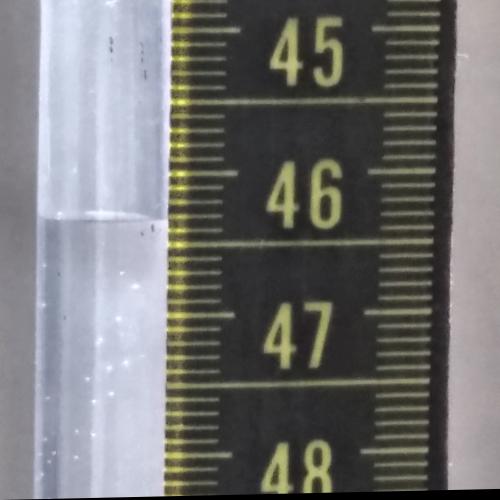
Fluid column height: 46.3 cm